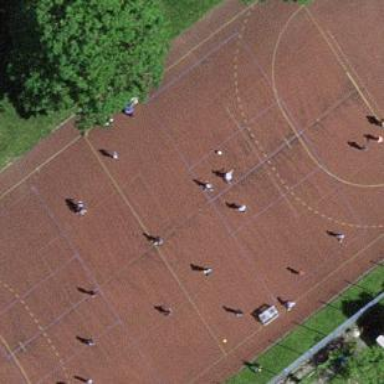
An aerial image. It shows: Tartan surface pitch used for soccer and handball.